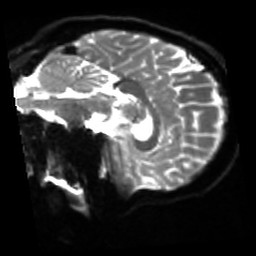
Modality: sbref
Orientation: sagittal
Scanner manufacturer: siemens
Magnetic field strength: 3 T
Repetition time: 4 s
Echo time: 0.0594 s